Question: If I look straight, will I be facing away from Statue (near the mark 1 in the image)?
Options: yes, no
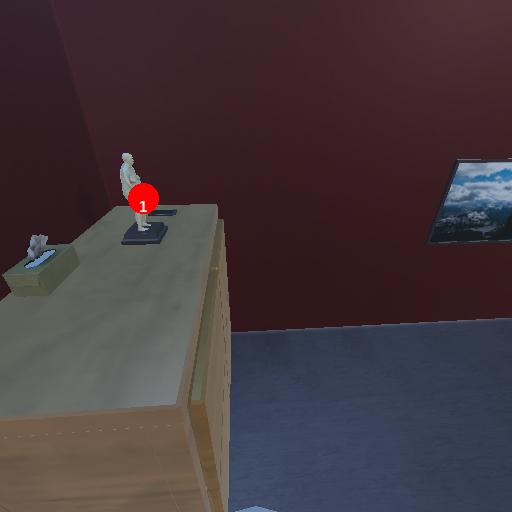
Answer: yes